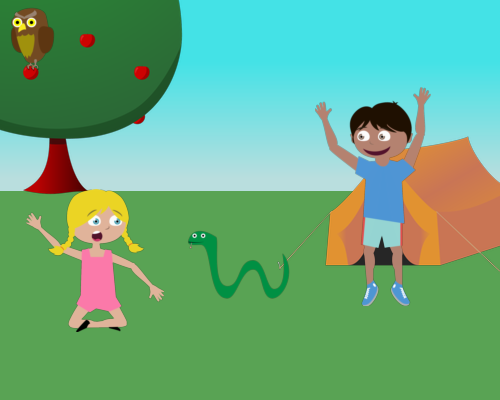
a big tent facing left a boy two hands on hair with big smile a snake facing left a big apple tree an owl is perched facing left surprised jenny is sitting under the tree her hair touching base root of tree legs crossed facing right